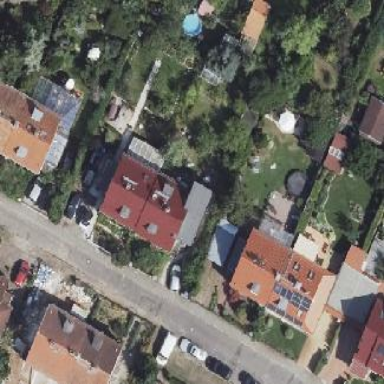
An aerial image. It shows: Semi-detached house with gabled roof.